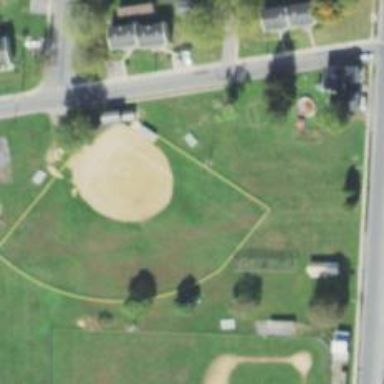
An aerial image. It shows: Baseball pitch for leisure land activities.